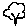
Label: tree